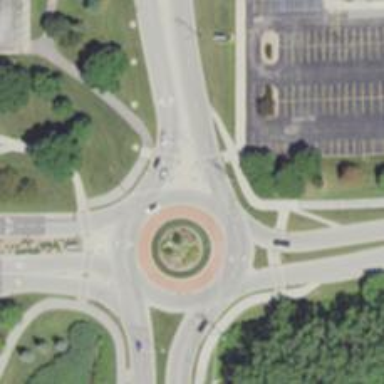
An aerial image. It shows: Secondary road around roundabout.